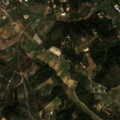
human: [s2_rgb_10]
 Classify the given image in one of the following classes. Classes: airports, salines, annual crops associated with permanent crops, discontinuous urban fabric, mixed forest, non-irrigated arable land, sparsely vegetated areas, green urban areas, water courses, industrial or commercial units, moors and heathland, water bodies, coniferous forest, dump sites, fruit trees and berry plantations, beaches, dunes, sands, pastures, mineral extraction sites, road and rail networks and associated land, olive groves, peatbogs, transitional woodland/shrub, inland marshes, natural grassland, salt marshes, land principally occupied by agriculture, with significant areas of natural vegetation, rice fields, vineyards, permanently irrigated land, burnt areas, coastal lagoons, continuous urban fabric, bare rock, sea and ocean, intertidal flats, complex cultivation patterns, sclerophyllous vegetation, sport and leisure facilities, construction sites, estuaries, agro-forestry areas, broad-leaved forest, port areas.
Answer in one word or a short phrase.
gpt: discontinuous urban fabric, non-irrigated arable land, vineyards, complex cultivation patterns, land principally occupied by agriculture, with significant areas of natural vegetation, mixed forest